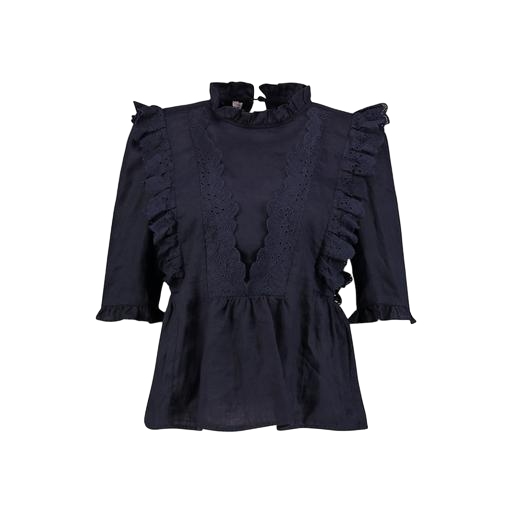
black vanessa bruno athé high-neck ruffled blouse, blue exclusive le small ruffle navy, high-neck blouse, white background